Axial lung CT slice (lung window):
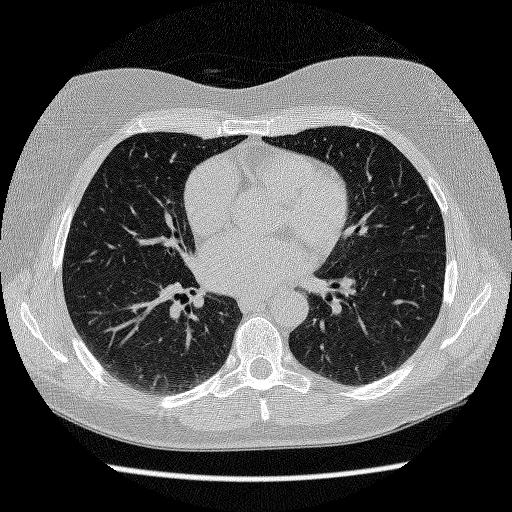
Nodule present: no